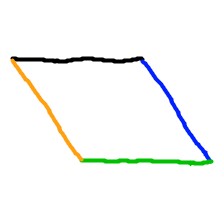
Shape: parallelogram